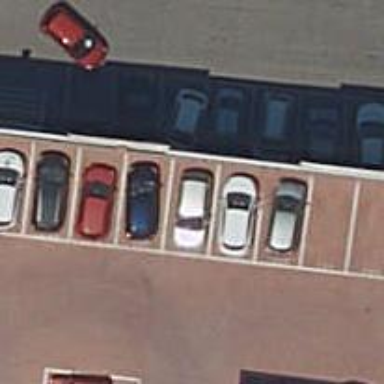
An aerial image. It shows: Car shop.